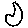
Label: moon